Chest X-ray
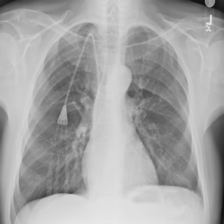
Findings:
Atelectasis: negative
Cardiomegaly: negative
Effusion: negative
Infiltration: negative
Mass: negative
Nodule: negative
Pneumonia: negative
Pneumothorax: negative
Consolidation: negative
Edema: negative
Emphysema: negative
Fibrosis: negative
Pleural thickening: negative
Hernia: negative